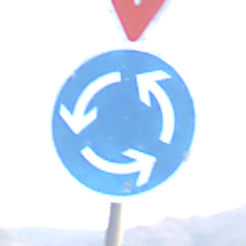
Verkehrszeichen: Kreisverkehr
Zusatzzeichen oben: VorfahrtGewaehren
Umgebung: Outdoor, Nature
Tageszeit: SunriseSunset
Wetter: PartlyCloudy
Licht: Natural
Jahreszeit: NotSpecified
Kontrast: HighContrast